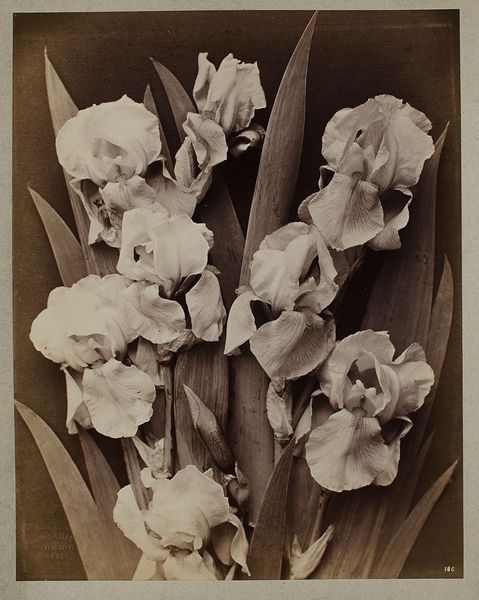
Titel: Iris
Künstler: Constant Alexandre Famin
Standort: Hamburg
Institution: Museum für Kunst und Gewerbe Hamburg
Schlagwörter: blume, stillleben, foto, fotografie, photographie, blumenstillleben, lilie, photo, iris, schwertlilie, albumin, lichtbild, naturfotografie, sachfotografie, bildwerke, angewandte und bildende kunst, hessische systematik, tierfotografie, naturphotographie, tierphotographie, schwarzweißpositivverfahren, silbersalzverfahren, schwarzweißfotografie, objektstudien, sachphotographie, albuminpapier, früchtestillleben, blumenstück